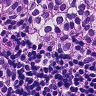
Metastatic tissue present: yes